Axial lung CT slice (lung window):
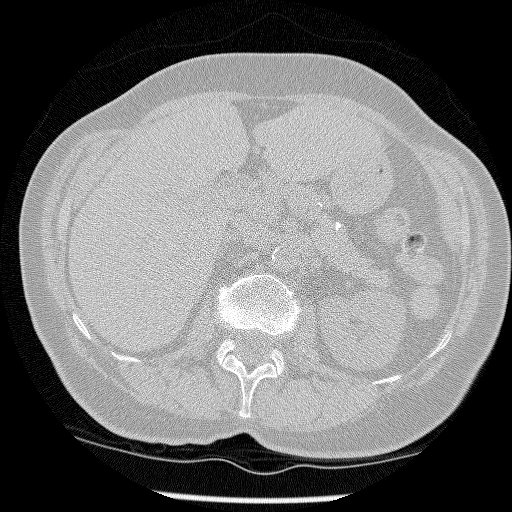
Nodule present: no